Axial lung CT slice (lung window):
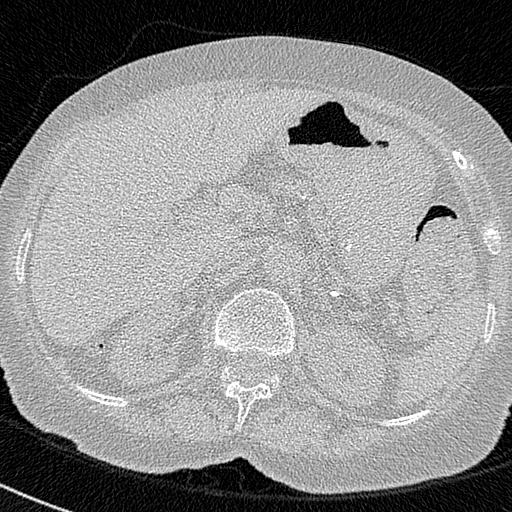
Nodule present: no